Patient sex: F
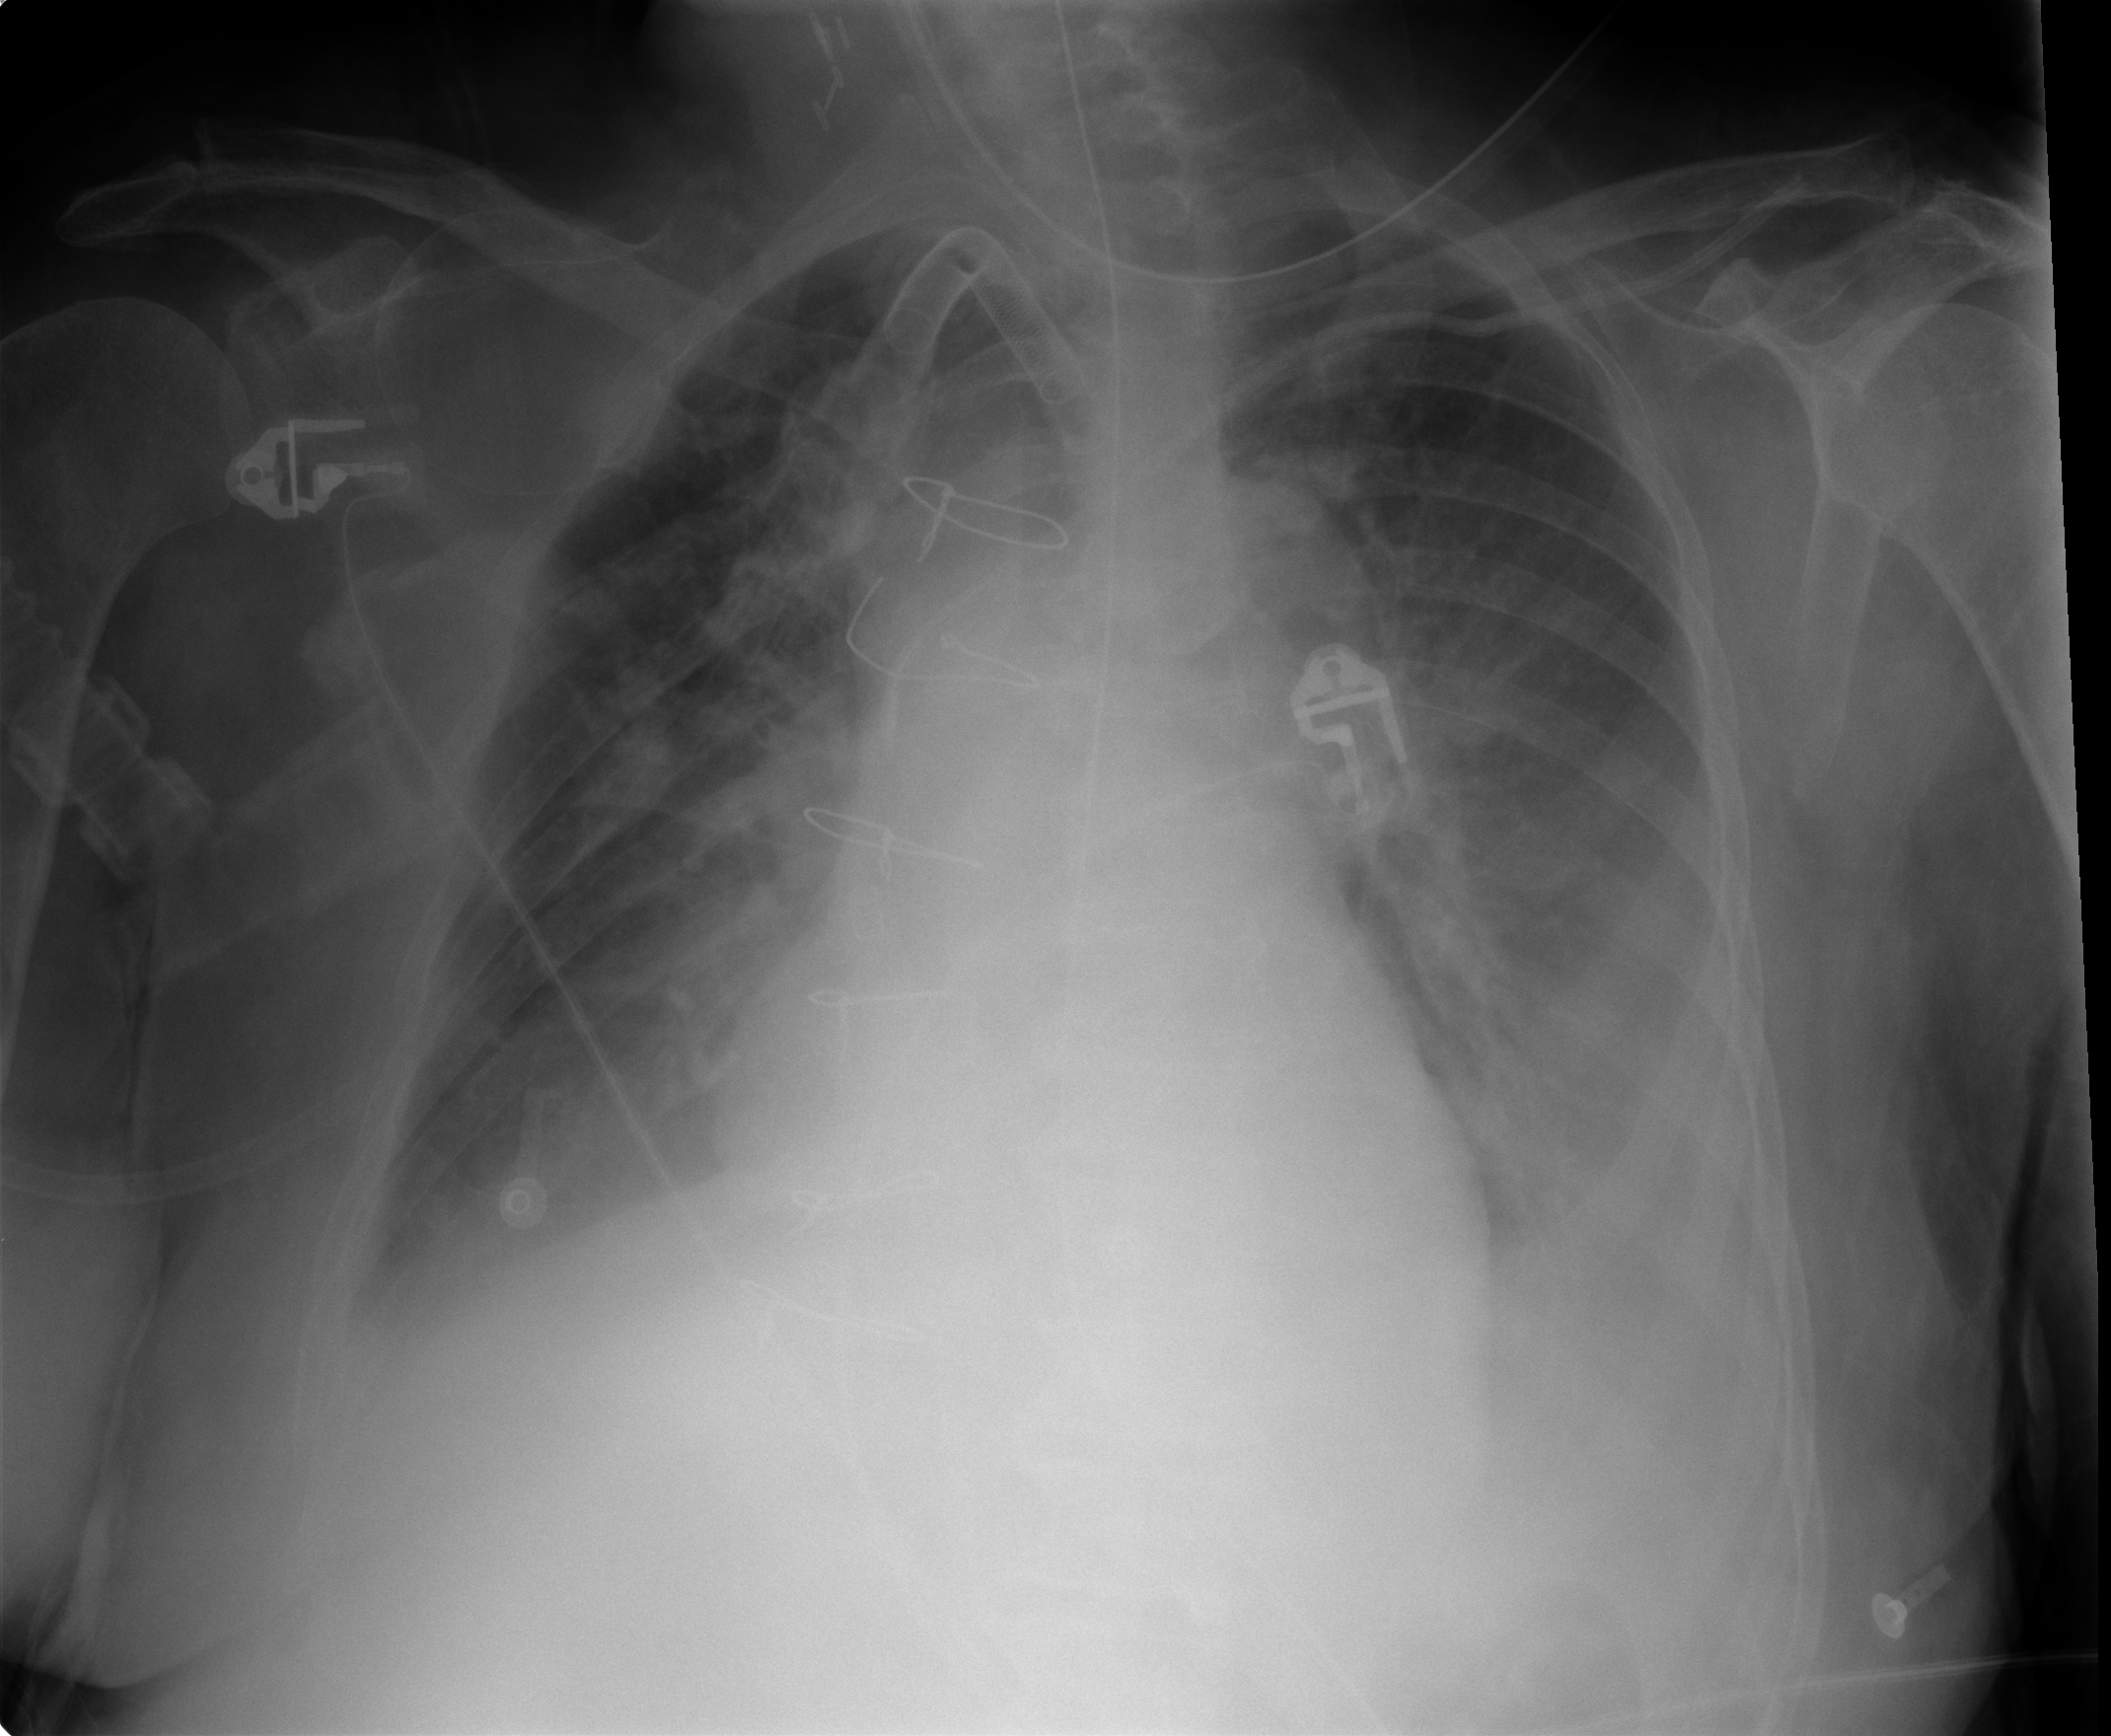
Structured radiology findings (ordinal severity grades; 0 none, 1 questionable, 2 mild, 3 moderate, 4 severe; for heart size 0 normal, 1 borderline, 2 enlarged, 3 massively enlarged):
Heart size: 2
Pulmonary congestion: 2
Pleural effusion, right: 1
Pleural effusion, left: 3
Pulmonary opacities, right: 1
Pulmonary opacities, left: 0
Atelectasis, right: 2
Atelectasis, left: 3